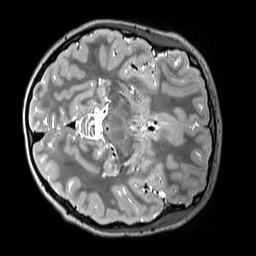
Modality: T2w
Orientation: axial
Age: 9
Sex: male
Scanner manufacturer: siemens
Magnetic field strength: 3 T
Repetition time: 3.2 s
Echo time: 0.408 s